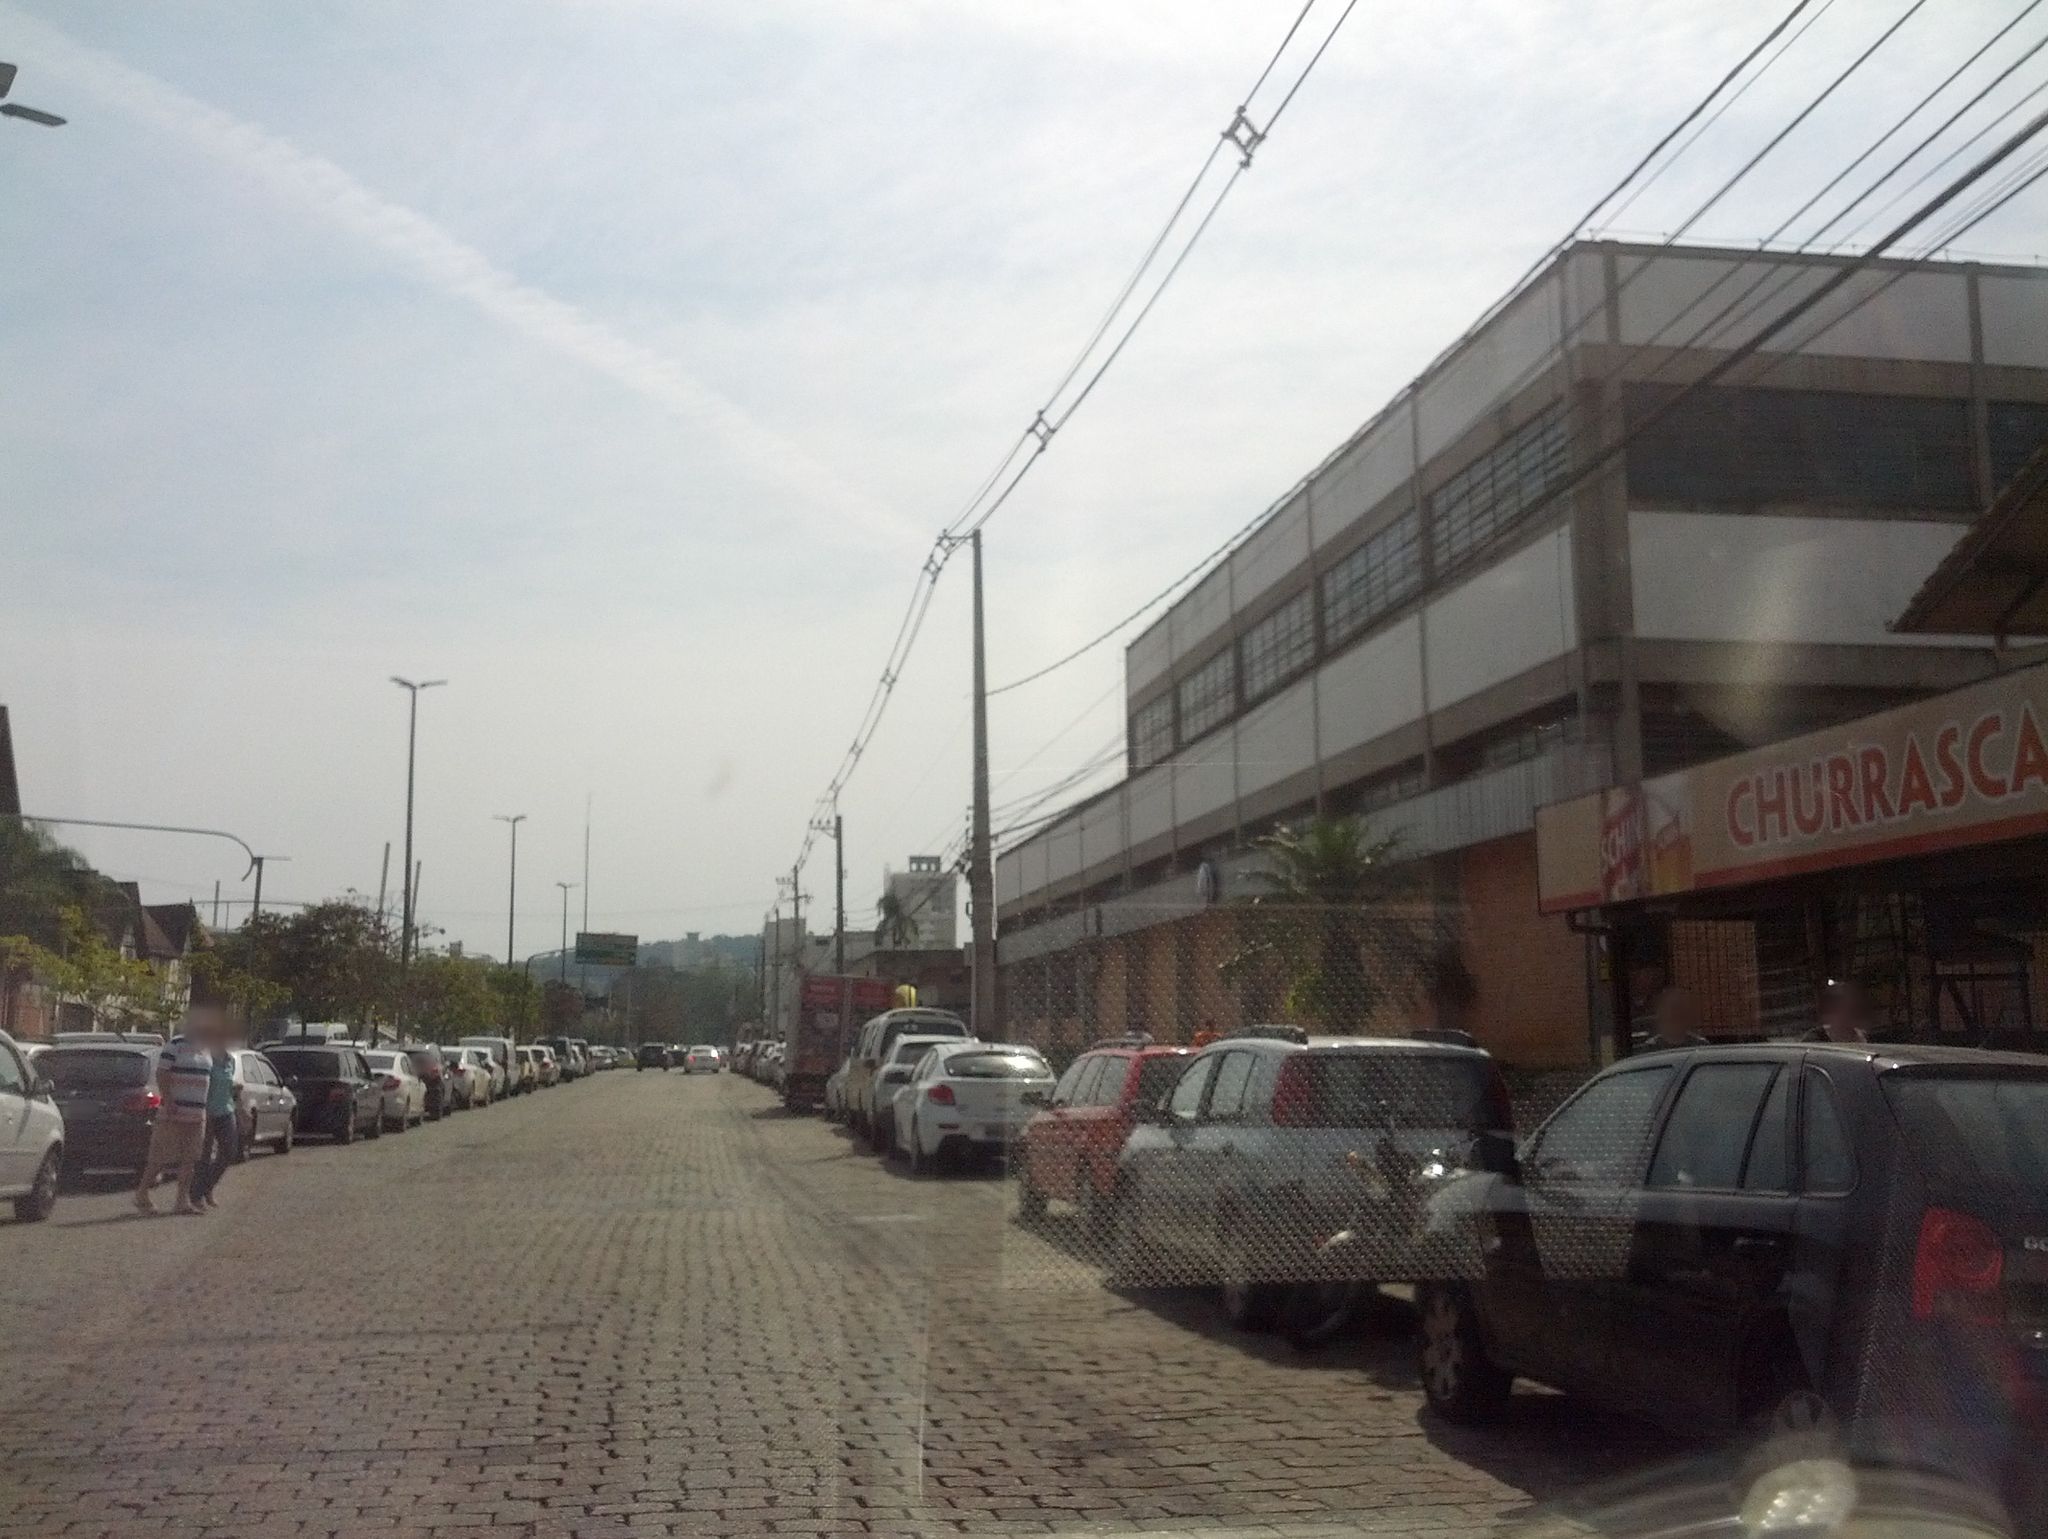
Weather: clear
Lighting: day
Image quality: good
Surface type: walking surface
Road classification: tertiary
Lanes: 2
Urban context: urban centre
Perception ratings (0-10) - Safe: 2.98, Lively: 4.15, Beautiful: 7.34, Boring: 2.02, Depressing: 7.49, Wealthy: 5.41